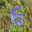
Label: 6